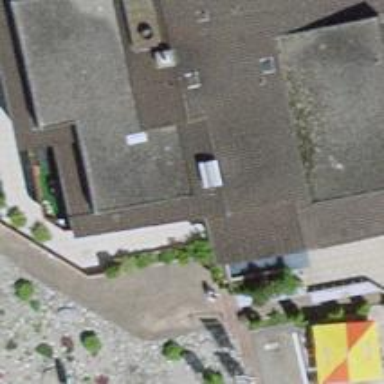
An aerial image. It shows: Restaurant.